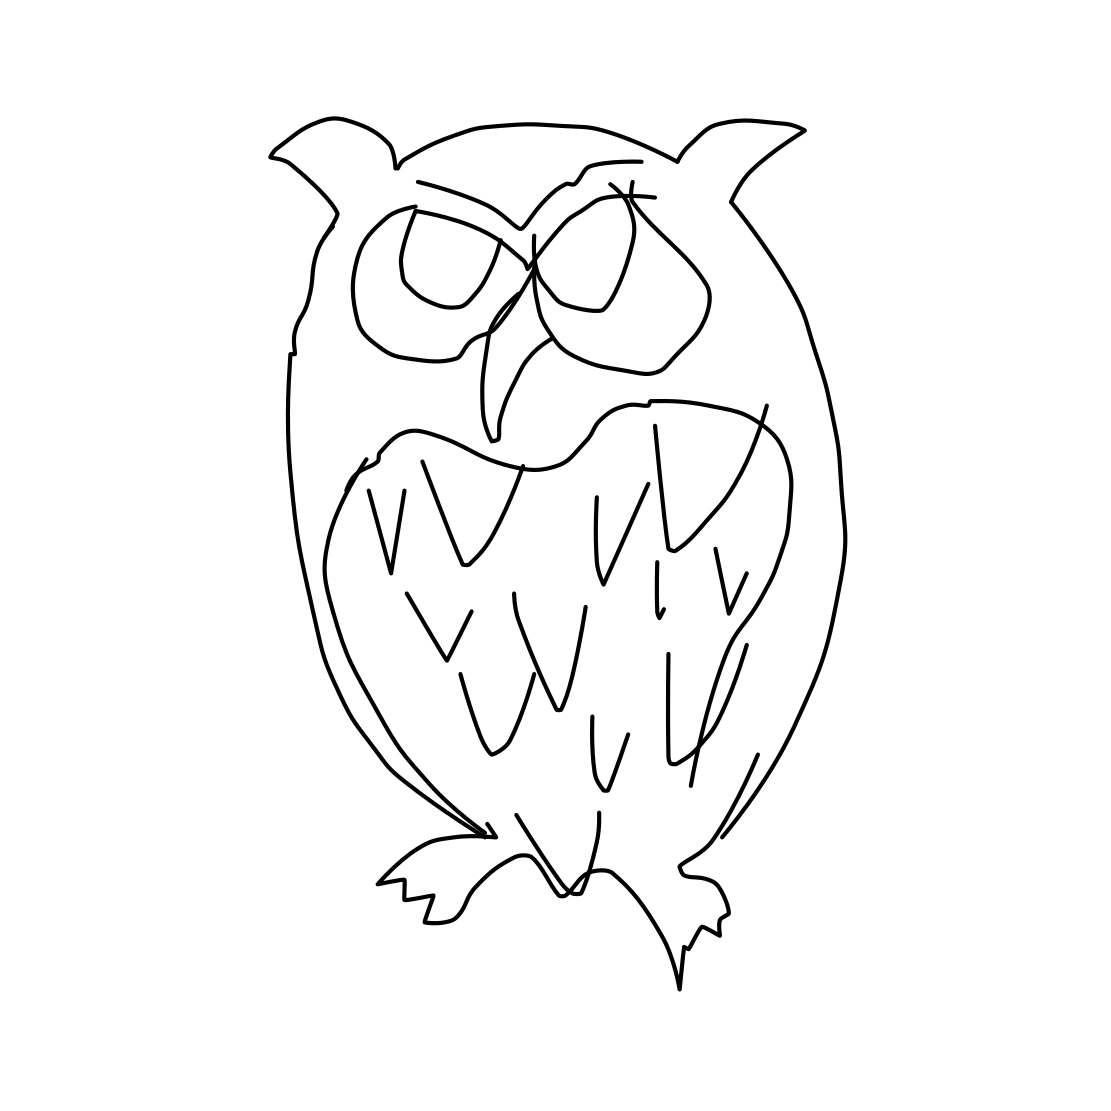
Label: owl